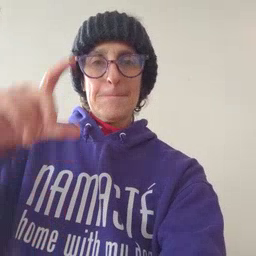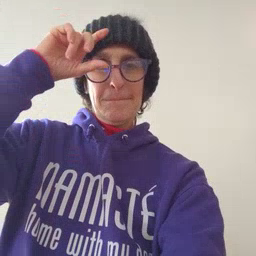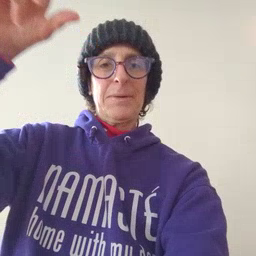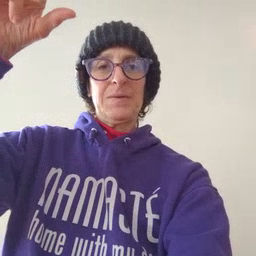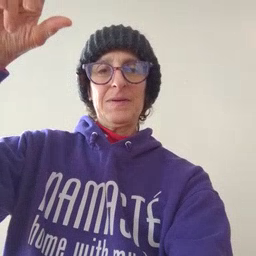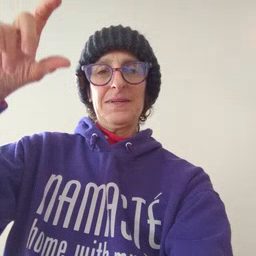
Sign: moon